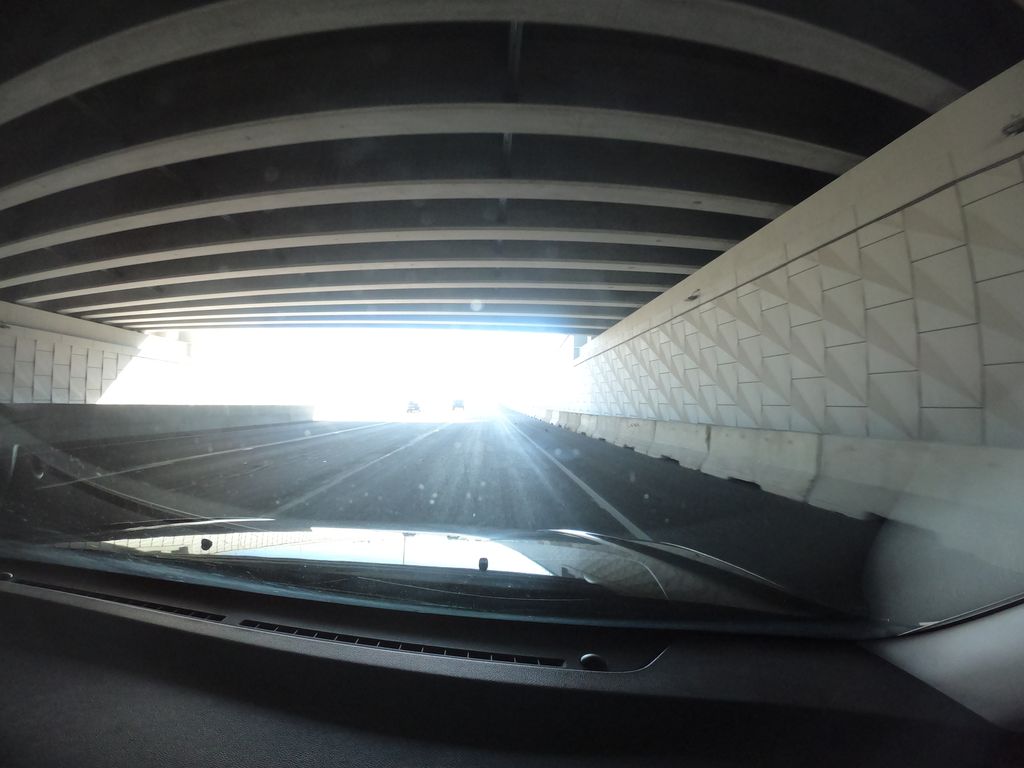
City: calgary